Question: In my AngularJS Application, am trying to draw a graph based on the user's selection of time period (which uses a date-time picker). Screenshot below :

Am using <URL>. The issue is that when I use JQuery version 1.7.1, the graph zoom works, but the date-time picker doesn't work.
This is the error in the browser console :
'''
Error: Failed to execute 'appendChild' on 'Node': The new child element is null.
at Error (native)
at Function.f.extend.clean (https://ajax.googleapis.com/ajax/libs/jquery/1.7.1/jquery.min.js:4:4522)
at Function.f.buildFragment (https://ajax.googleapis.com/ajax/libs/jquery/1.7.1/jquery.min.js:4:2303)
at f.fn.extend.domManip (https://ajax.googleapis.com/ajax/libs/jquery/1.7.1/jquery.min.js:4:1672)
at f.fn.extend.append (https://ajax.googleapis.com/ajax/libs/jquery/1.7.1/jquery.min.js:3:31818)
at DateTimePicker.fillDate (http://192.168.0.103:8080/restapi/date-picker/dateTimeBootstrap.js:26:9195)
at DateTimePicker.update (http://192.168.0.103:8080/restapi/date-picker/dateTimeBootstrap.js:26:6538)
at DateTimePicker.init (http://192.168.0.103:8080/restapi/date-picker/dateTimeBootstrap.js:26:2408)
at new DateTimePicker (http://192.168.0.103:8080/restapi/date-picker/dateTimeBootstrap.js:26:125)
at HTMLDivElement.<anonymous> (http://192.168.0.103:8080/restapi/date-picker/dateTimeBootstrap.js:26:23028) <div class="input-append ng-pristine ng-valid" startdatetime="" ng-model="var1" ng-style="{'display': 'inline-block'}"> angular1.2.1.js:84
Error: Failed to execute 'appendChild' on 'Node': The new child element is null.
at Error (native)
at Function.f.extend.clean (https://ajax.googleapis.com/ajax/libs/jquery/1.7.1/jquery.min.js:4:4522)
at Function.f.buildFragment (https://ajax.googleapis.com/ajax/libs/jquery/1.7.1/jquery.min.js:4:2303)
at f.fn.extend.domManip (https://ajax.googleapis.com/ajax/libs/jquery/1.7.1/jquery.min.js:4:1672)
at f.fn.extend.append (https://ajax.googleapis.com/ajax/libs/jquery/1.7.1/jquery.min.js:3:31818)
at DateTimePicker.fillDate (http://192.168.0.103:8080/restapi/date-picker/dateTimeBootstrap.js:26:9195)
at DateTimePicker.update (http://192.168.0.103:8080/restapi/date-picker/dateTimeBootstrap.js:26:6538)
at DateTimePicker.init (http://192.168.0.103:8080/restapi/date-picker/dateTimeBootstrap.js:26:2408)
at new DateTimePicker (http://192.168.0.103:8080/restapi/date-picker/dateTimeBootstrap.js:26:125)
at HTMLDivElement.<anonymous> (http://192.168.0.103:8080/restapi/date-picker/dateTimeBootstrap.js:26:23028) <div class="input-append ng-pristine ng-valid" enddatetime="" ng-model="var1" ng-style="{'display': 'inline-block'}">
'''
And, when using 1.9.1, graph zoom doesn't work, but the date-time picker works. And the browser throws this error:
'''
Uncaught TypeError: Cannot read property 'addClass' of undefined jquery-ui.min.js:380
a.widget._mouseCapturejquery-ui.min.js:380
a.widget._mouseDownjquery-ui.min.js:26
(anonymous function)jquery-ui.min.js:25
b.event.dispatchjquery.js:9593
v.handle
'''
Here's the <URL>.
And the JQuery script version code am referring to:
'''
<script src="https://ajax.googleapis.com/ajax/libs/jquery/1.9.1/jquery.min.js"></script>
'''
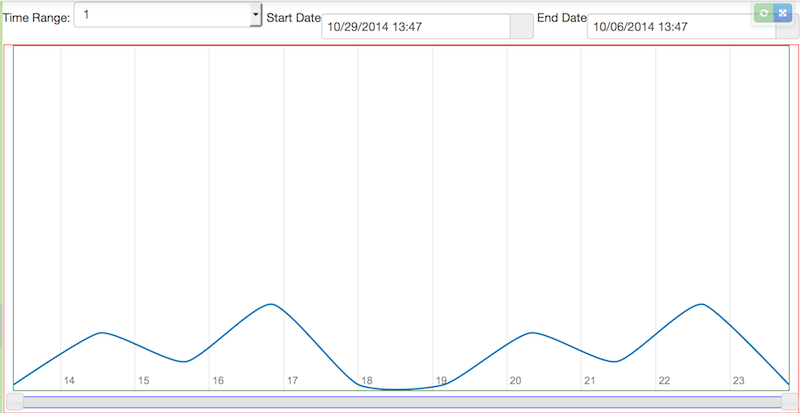
Answer: There are incompatibility issues when using AngularJS with jQuery 1.9.1 and jQuery UI 1.8.15 or below.
Simply upgrade to a newer version of jQuery UI (in this case 1.9.2+) to solve the problem.